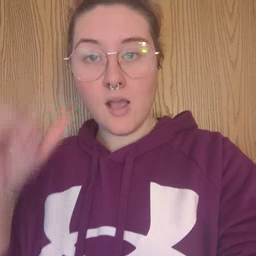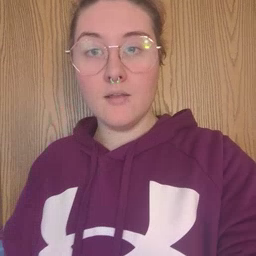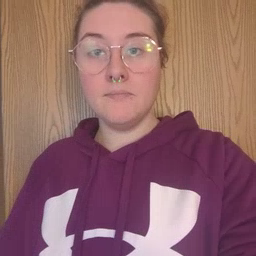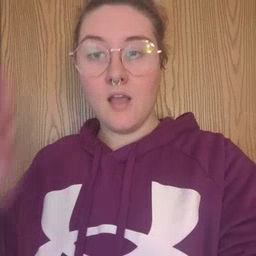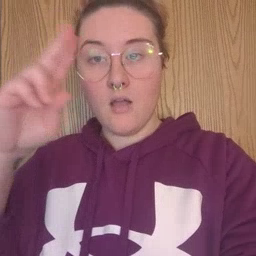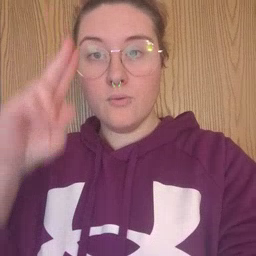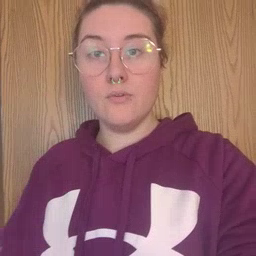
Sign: uncle